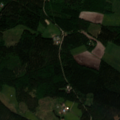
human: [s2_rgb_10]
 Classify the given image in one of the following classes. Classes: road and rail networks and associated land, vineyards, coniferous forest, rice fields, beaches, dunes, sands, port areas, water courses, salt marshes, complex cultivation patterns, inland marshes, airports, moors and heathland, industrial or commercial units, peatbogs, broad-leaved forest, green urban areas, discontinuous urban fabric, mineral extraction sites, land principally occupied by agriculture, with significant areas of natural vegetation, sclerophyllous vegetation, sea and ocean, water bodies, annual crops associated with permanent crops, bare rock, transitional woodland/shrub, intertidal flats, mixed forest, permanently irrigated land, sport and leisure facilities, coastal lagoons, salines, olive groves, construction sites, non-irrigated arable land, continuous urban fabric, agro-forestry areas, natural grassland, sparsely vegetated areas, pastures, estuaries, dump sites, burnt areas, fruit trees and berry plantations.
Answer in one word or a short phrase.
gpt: non-irrigated arable land, broad-leaved forest, coniferous forest, mixed forest